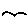
Label: bird